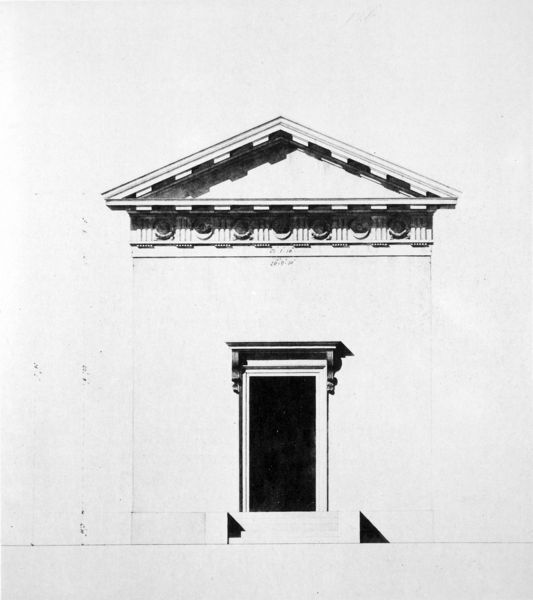
Titel: Botanischer Garten in München, Direktor-Haus - Fassadenaufriss Rückseite
Künstler: Carl von Fischer
Standort: München
Institution: Architektursammlung der Technischen Universität
Schlagwörter: dunkel, feder, schatten, weiß, dreieck, stadt, fenster, hell, licht, schwarz, skizze, säule, tür, zeichnung, dach, gebäude, haus, muster, ornament, alt, wand, architektur, sockel, stein, flach, sonne, klassizismus, kontrast, schalen, papier, modell, rahmung, umrisse, schlagschatten, ansicht, fassade, fischer, leer, giebel, mauer, grafik, klein, linien, pilaster, treppe, spitz, detail, symmetrie, gerade, ornamente, verzierung, stuck, balken, stufe, stufen, stil, tor, foto, fotografie, eingang, laviert, überdachung, antike, medaillon, rechteck, münchen, druck, schwarz-weiss, loch, koloriert, bleistift, topografie, treffen, entwurf, architrav, kapitell, fries, dreiecksgiebel, portal, geometrisch, sims, gesims, rosette, spitzbogen, grab, giebelfeld, portikus, antik, griechisch, plan, ausgang, tempel, konsolen, konsole, absatz, botanischer garten, dreick, mausoleum, geometrie, quadrat, viereck, sakral, symetrisch, rosetten, römisch, mäander, klassisch, verschattet, gebälk, klassizistisch, gibel, grundriss, bauwerk, spiegelbildlich, aufriss, tempelfront, tympanon, bauzeichnung, zeichung, ädikula, attika, triglyphen, ordnung, metope, metopen, triglyphe, palladio, spitzgiebel, treppenaufgang, triklyphen, tempelfrontmotiv, dachfirst, guttae, achitektur, beinhau, beinhaus, dreecksgiebel, freiecksgiebel, giebelf, gieble, halbsäule, sakralarchitektur, schatzhaus, singulär, tempus, triglyphenfries, trygliefe, unterkonstruktion, baukunst, entwuf, erade, klassische eingangspforte, giebek, schwarzschwarz-weiss, enzwurf